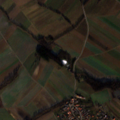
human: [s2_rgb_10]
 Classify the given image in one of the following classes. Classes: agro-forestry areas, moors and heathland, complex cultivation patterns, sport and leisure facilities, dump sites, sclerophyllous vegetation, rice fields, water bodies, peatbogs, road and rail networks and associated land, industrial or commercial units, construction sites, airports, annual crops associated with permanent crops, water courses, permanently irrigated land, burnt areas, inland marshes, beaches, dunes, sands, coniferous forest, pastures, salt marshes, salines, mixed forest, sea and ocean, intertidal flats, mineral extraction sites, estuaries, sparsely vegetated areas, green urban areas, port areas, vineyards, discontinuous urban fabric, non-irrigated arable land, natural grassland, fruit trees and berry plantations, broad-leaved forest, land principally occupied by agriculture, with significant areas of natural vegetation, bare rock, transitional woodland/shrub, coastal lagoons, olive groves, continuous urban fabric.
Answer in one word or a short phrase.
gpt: discontinuous urban fabric, non-irrigated arable land, land principally occupied by agriculture, with significant areas of natural vegetation